Field crop: maize
Growth stage: 2
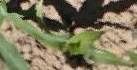
Species: maize